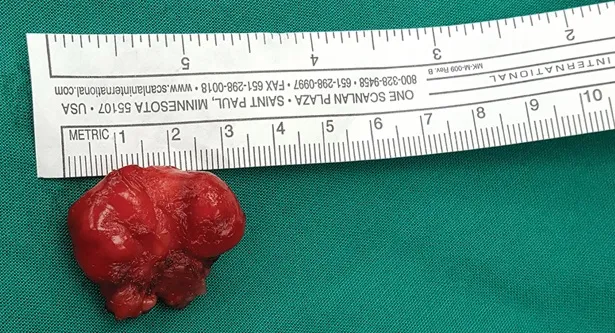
Extirpated tumor of 3 x 2 cm in size.
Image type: medical_photograph (other_medical_photograph)